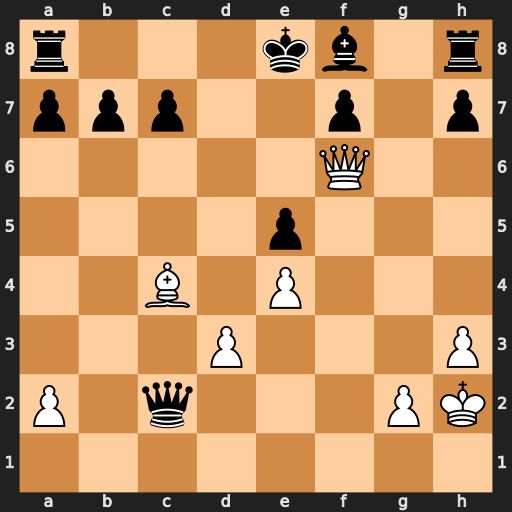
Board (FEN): r3kb1r/ppp2p1p/5Q2/4p3/2B1P3/3P3P/P1q3PK/8
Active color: w
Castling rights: kq
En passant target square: -
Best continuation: Bxf7+ Kd7 Qe6+ Kd8 Qe8#